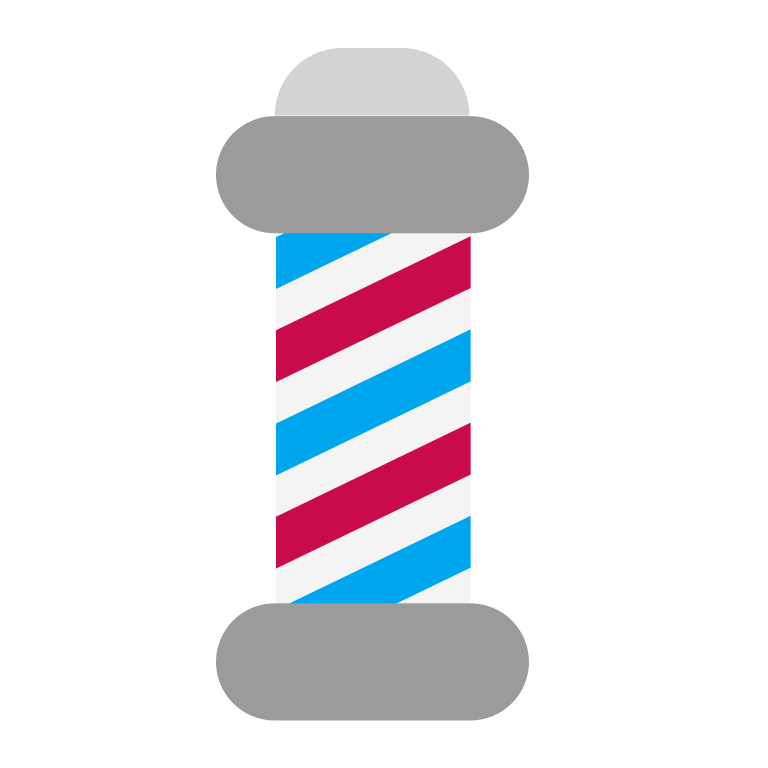
barber pole flat